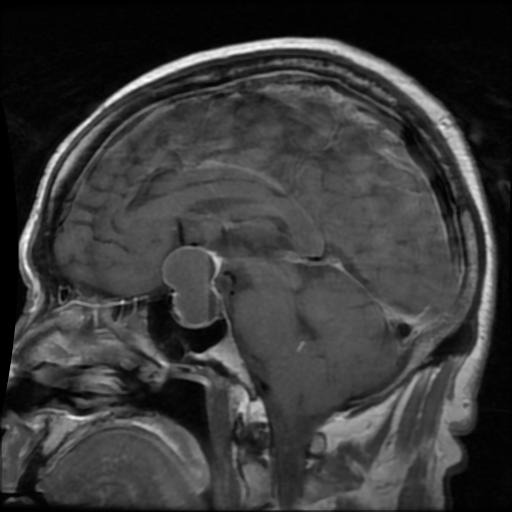
Label: pituitary